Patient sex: F
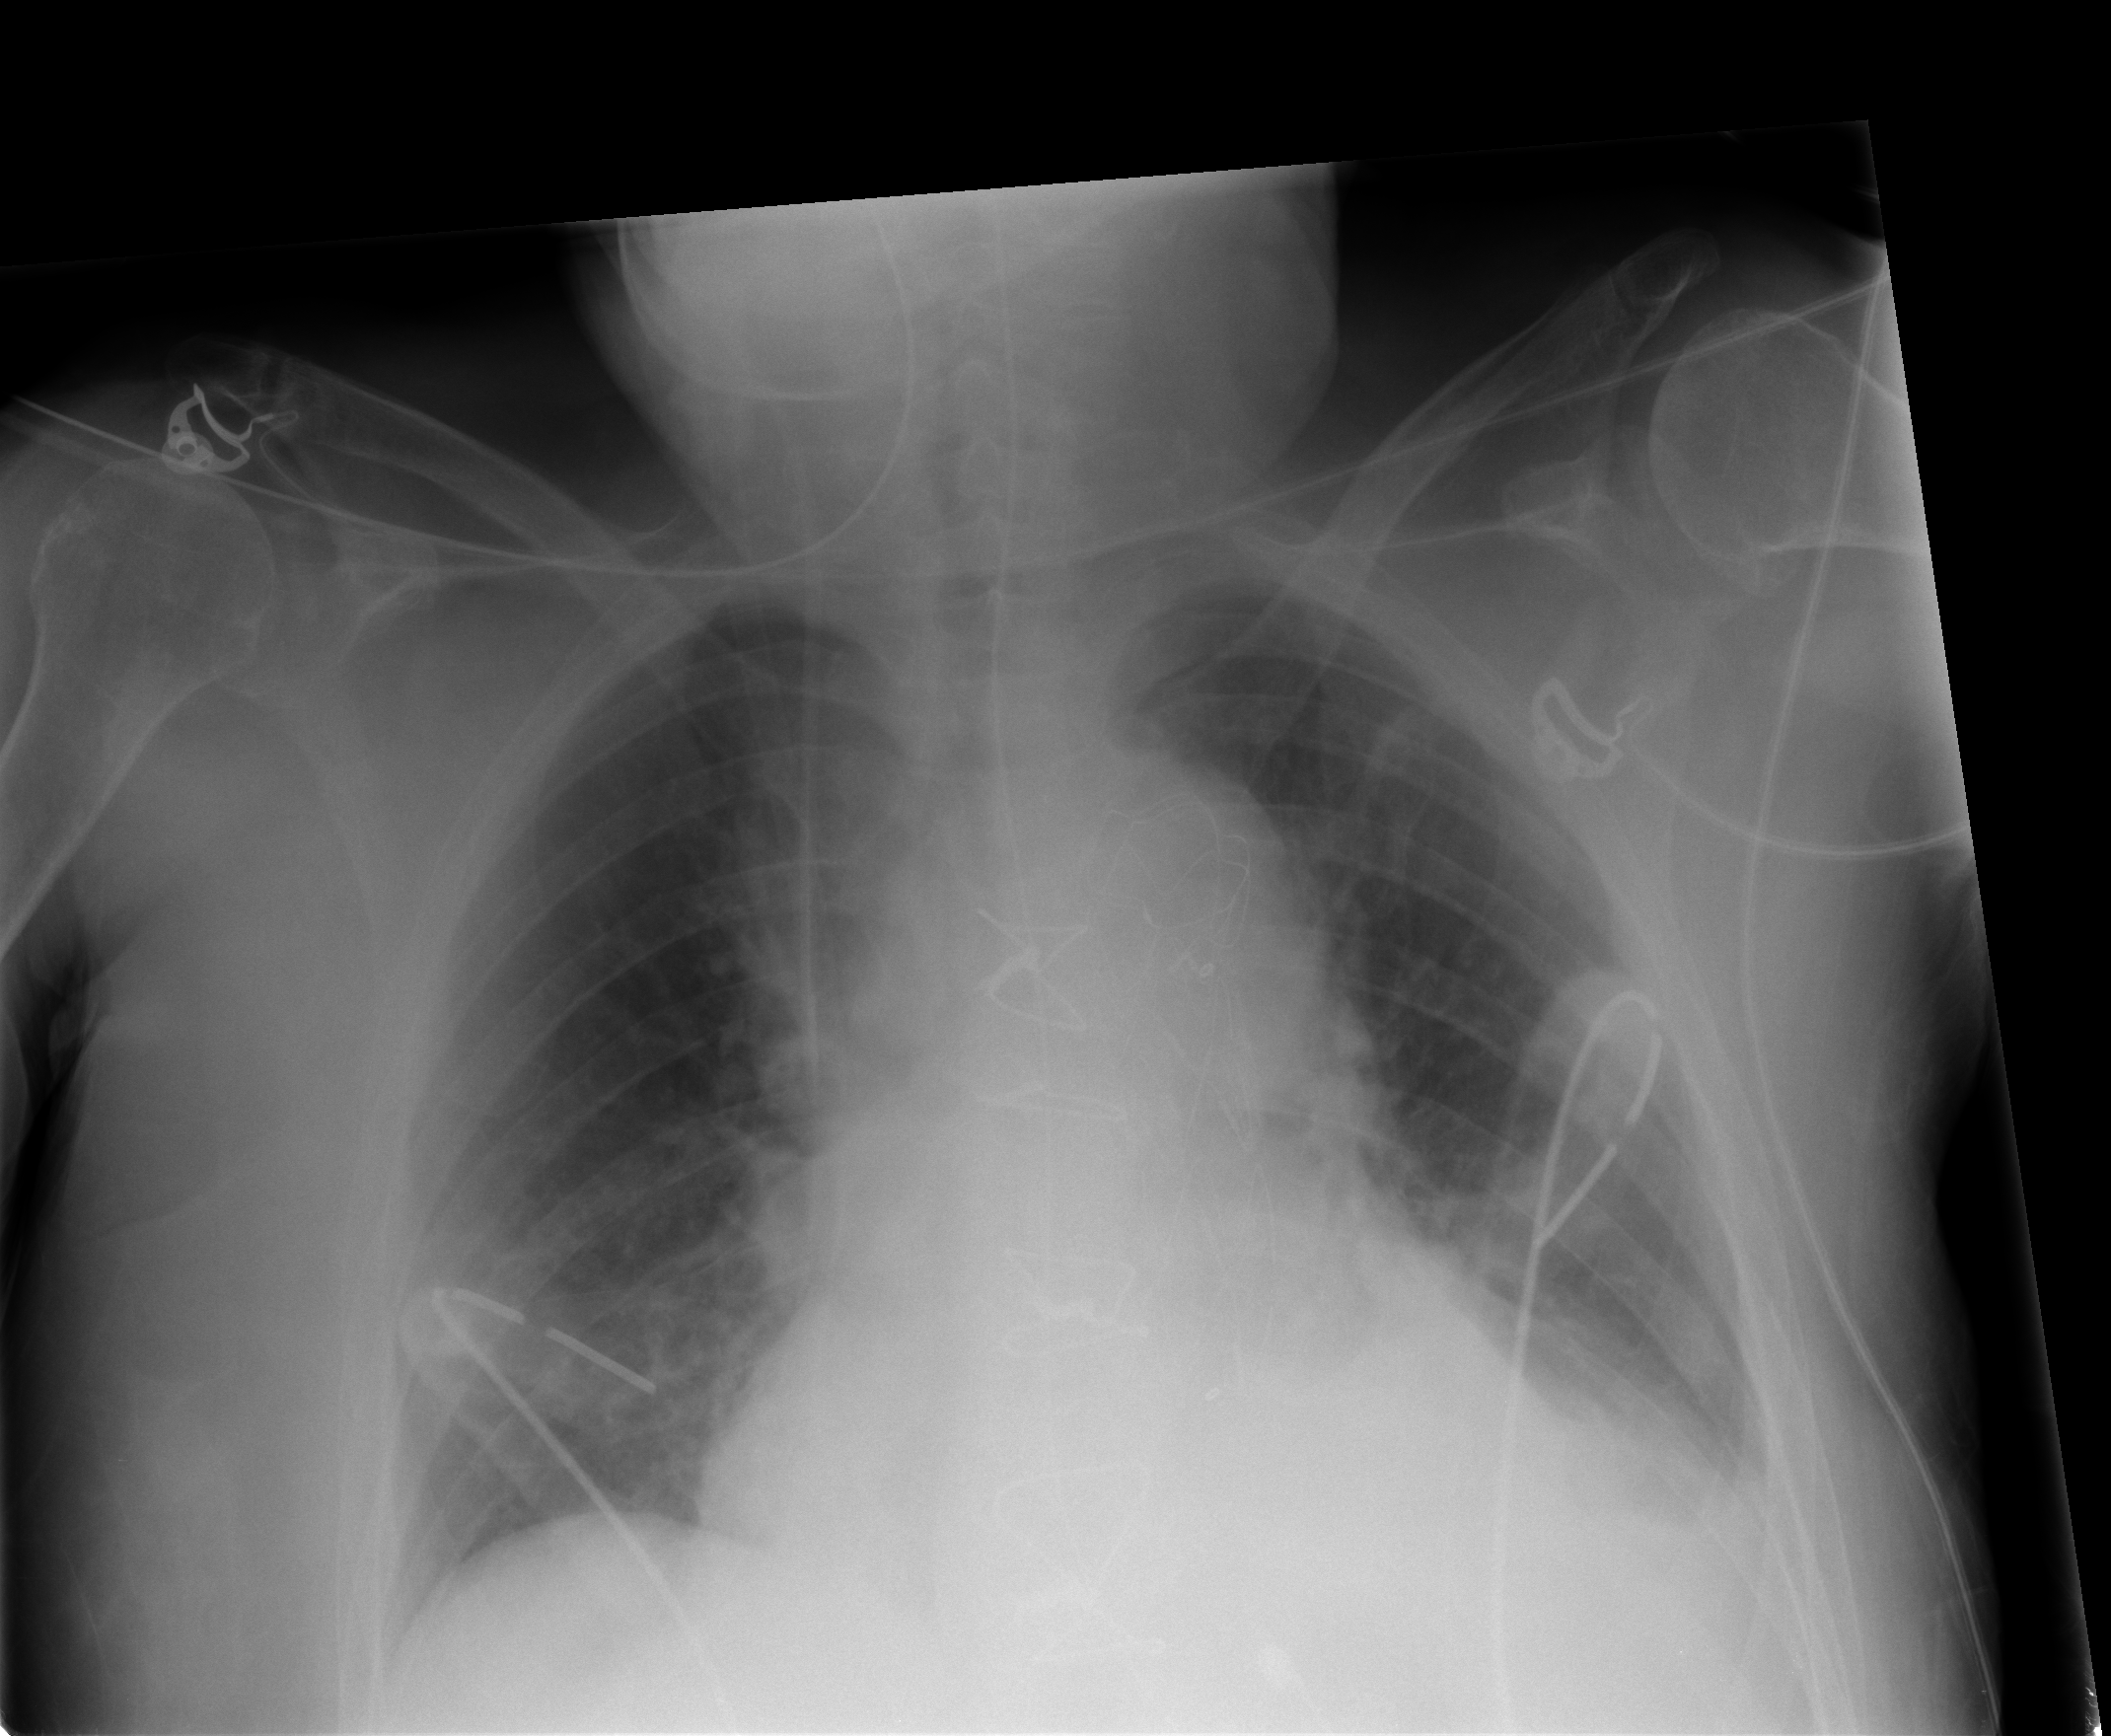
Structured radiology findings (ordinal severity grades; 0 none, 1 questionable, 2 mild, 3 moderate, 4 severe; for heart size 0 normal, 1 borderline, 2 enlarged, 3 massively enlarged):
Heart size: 3
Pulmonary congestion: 2
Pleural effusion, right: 0
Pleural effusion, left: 0
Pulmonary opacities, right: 1
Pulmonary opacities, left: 1
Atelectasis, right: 2
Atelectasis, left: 2